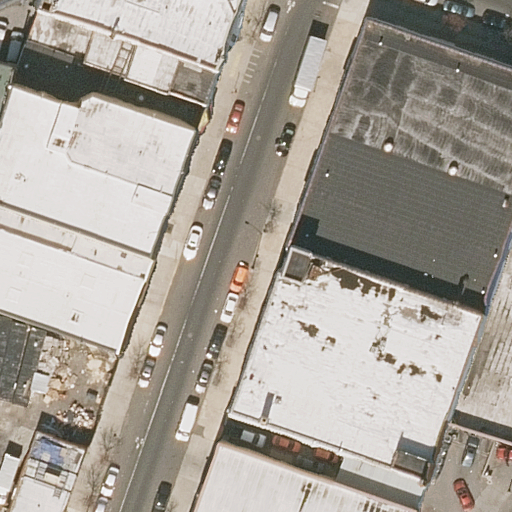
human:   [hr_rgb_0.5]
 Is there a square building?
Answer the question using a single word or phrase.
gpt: no

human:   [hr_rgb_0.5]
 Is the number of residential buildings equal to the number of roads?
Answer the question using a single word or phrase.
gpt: no

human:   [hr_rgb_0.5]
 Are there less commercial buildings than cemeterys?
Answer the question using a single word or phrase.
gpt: no

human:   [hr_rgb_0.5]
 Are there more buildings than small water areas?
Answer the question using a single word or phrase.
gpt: yes

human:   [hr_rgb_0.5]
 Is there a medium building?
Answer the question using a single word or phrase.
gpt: yes

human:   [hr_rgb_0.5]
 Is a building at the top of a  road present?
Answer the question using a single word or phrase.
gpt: yes

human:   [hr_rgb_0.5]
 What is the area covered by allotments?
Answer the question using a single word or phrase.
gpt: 0m2

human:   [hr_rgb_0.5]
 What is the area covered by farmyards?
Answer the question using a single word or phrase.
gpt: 0m2

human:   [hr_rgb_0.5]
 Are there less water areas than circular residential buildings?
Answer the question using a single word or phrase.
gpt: no

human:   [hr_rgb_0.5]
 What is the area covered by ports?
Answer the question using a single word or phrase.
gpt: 0m2

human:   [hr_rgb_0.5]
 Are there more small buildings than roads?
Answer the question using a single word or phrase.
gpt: no

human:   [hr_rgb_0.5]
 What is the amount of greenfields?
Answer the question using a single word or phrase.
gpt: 0

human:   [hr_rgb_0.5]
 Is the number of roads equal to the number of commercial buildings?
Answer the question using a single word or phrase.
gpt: no

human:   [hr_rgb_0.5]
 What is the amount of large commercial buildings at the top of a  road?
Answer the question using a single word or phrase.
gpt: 0

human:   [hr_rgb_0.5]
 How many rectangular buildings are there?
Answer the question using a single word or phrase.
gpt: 5

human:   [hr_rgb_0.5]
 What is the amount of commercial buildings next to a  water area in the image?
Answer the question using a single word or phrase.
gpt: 0

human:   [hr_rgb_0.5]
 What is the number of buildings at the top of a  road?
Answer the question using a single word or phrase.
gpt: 1

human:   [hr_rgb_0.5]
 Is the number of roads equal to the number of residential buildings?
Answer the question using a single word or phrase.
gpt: no

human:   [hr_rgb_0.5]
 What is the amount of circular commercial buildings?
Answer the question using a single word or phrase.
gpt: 0

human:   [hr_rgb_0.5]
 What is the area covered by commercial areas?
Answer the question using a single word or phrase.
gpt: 0m2

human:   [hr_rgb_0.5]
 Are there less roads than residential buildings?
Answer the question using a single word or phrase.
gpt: yes

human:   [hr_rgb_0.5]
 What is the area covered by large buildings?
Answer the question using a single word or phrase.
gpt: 5549m2

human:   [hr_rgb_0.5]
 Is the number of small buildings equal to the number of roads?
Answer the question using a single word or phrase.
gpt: no

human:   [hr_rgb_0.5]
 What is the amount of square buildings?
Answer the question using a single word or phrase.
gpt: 0

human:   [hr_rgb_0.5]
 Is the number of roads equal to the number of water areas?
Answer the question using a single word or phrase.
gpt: no

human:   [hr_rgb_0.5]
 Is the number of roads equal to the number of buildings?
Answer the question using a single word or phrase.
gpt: no

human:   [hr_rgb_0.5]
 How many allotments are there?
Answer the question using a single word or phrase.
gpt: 0

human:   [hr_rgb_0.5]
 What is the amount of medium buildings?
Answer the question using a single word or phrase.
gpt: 3

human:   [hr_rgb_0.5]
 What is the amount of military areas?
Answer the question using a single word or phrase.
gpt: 0

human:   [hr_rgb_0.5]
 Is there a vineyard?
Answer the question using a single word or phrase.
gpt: no

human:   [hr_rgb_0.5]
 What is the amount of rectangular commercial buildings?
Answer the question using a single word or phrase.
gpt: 0

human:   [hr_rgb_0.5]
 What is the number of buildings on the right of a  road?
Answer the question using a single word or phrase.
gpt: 2

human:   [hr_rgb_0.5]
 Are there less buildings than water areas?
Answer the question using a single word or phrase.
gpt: no

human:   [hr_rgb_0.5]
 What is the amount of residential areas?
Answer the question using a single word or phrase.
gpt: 0

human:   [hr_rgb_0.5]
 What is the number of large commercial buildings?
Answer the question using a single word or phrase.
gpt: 0

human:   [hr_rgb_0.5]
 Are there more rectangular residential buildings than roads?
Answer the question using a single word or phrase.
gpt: yes